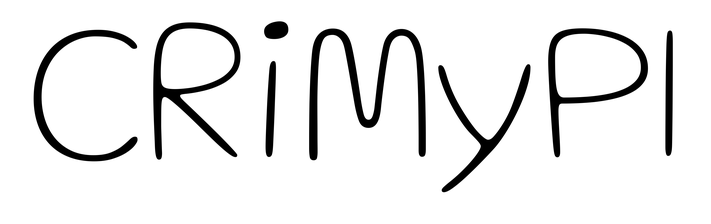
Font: Gluten_Thin